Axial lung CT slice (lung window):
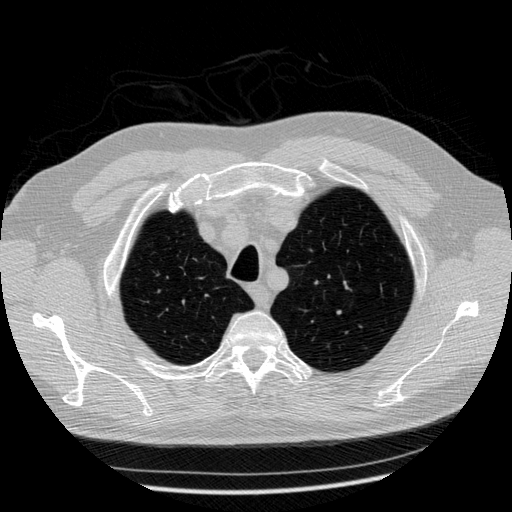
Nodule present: no